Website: macys
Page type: cart
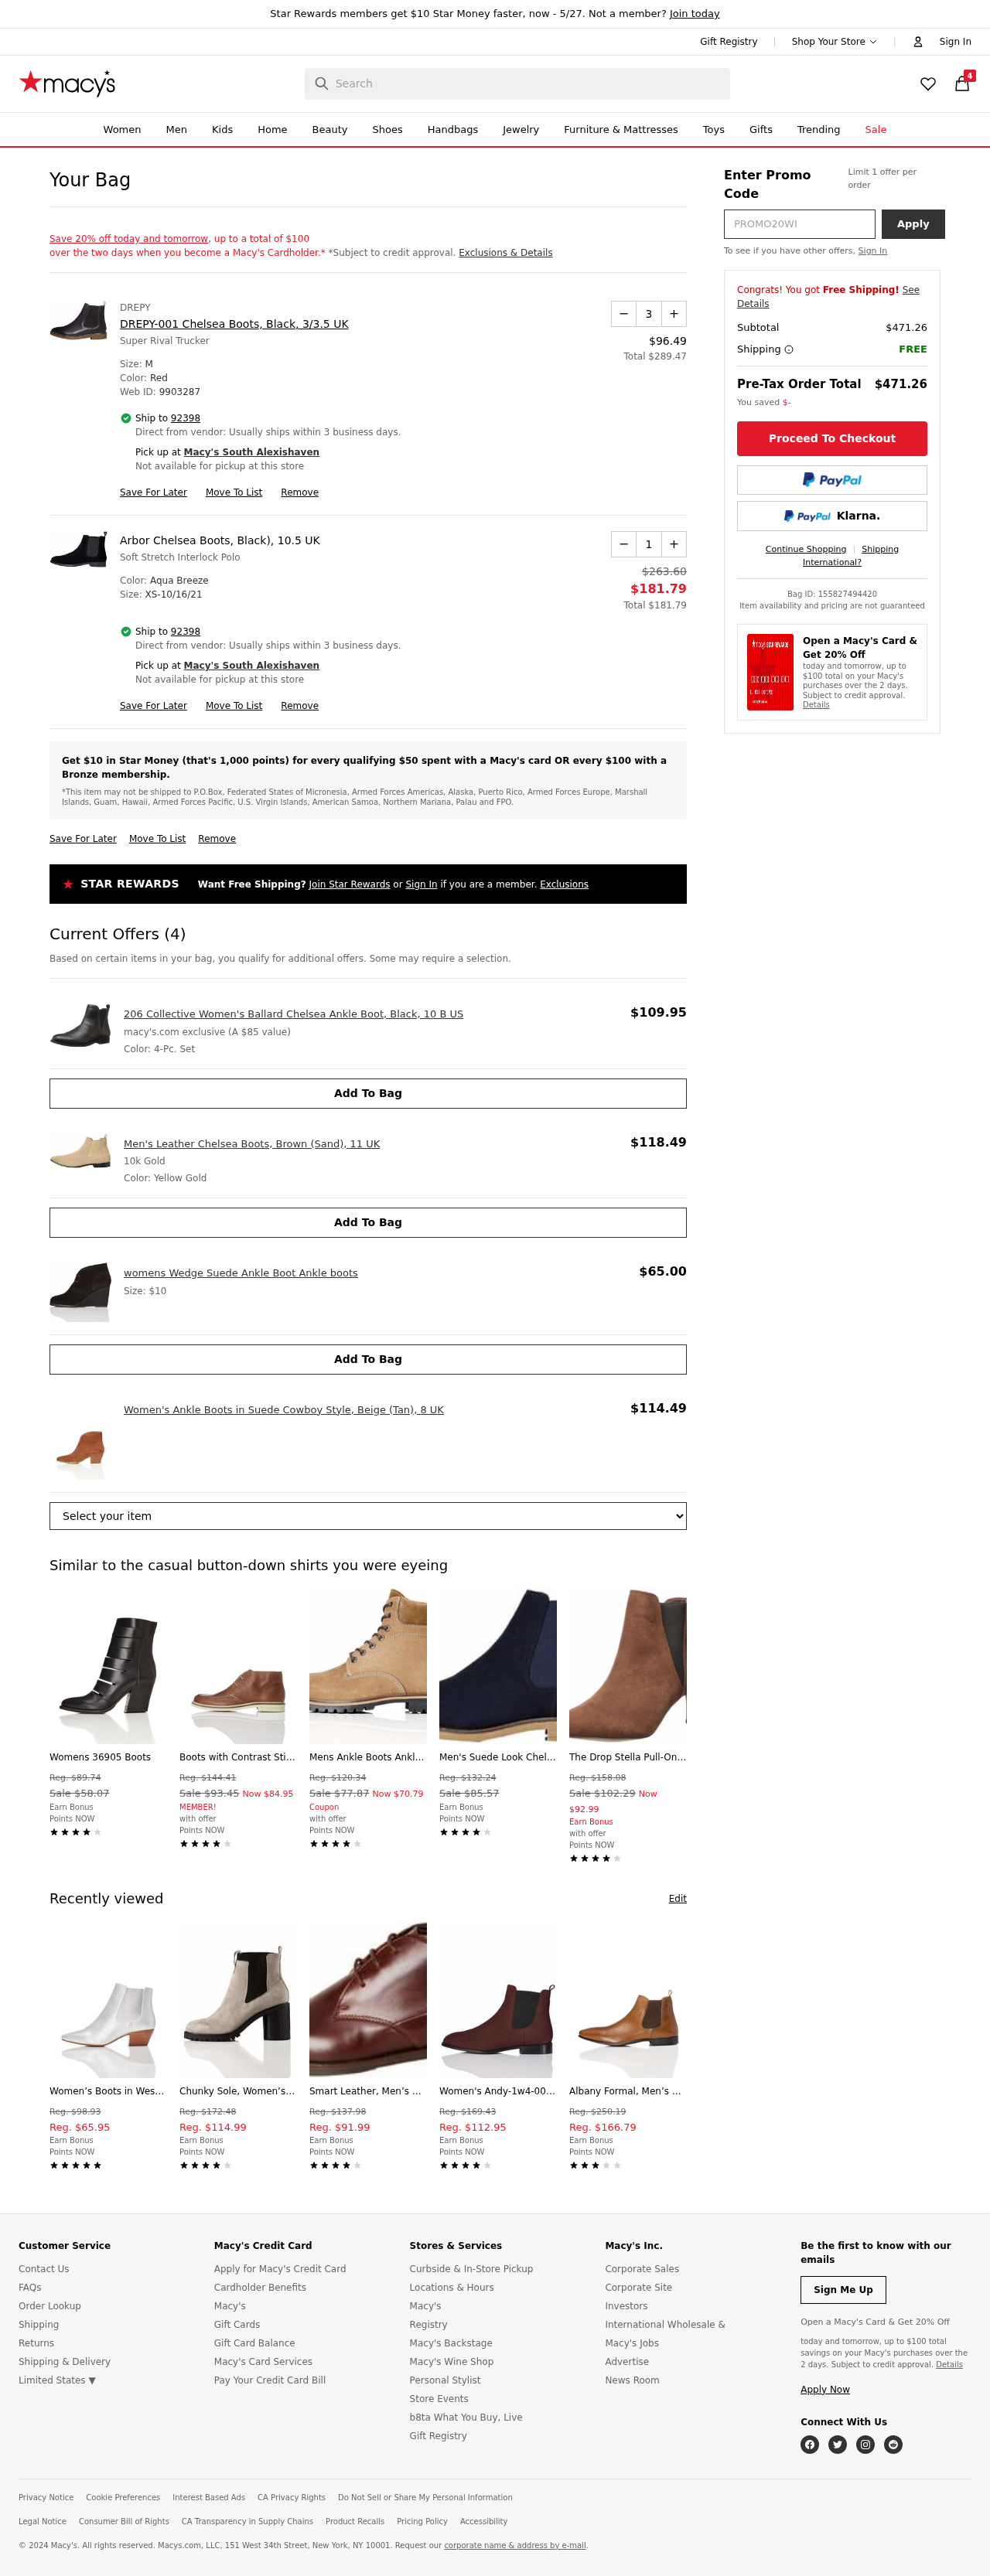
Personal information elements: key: PII_CITY
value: South Alexishaven
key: PII_POSTCODE
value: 92398
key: PII_PROMO_CODE
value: PROMO07TH
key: PII_POSTCODE_FULL
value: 92398
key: PII_POSTCODE_NUMERIC
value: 92398
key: PII_CITY2
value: South Alexishaven
Product elements: key: PRODUCT1_BRAND
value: DREPY
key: PRODUCT1_NAME
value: DREPY-001 Chelsea Boots, Black, 3/3.5 UK
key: PRODUCT1_PRICE
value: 96.49
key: PRODUCT1_QUANTITY
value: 3
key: PRODUCT2_NAME
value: Arbor Chelsea Boots, Black), 10.5 UK
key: PRODUCT2_PRICE
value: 181.79
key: PRODUCT2_QUANTITY
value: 1
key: PRODUCT3_NAME
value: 206 Collective Women's Ballard Chelsea Ankle Boot, Black, 10 B US
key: PRODUCT3_PRICE
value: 109.95
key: PRODUCT4_NAME
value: Men's Leather Chelsea Boots, Brown (Sand), 11 UK
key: PRODUCT4_PRICE
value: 118.49
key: PRODUCT5_NAME
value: womens Wedge Suede Ankle Boot Ankle boots
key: PRODUCT5_PRICE
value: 65
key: PRODUCT6_NAME
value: Women's Ankle Boots in Suede Cowboy Style, Beige (Tan), 8 UK
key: PRODUCT6_PRICE
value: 114.49
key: PRODUCT1_TOTAL
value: Total $289.47
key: PRODUCT2_ORIGINAL_PRICE
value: $263.60
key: PRODUCT2_TOTAL
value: Total $181.79
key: PRODUCT7_NAME
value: Womens 36905 Boots
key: PRODUCT7_ORIGINAL_PRICE
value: Reg. $89.74
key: PRODUCT7_SALE_PRICE
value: Sale $58.07
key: PRODUCT8_NAME
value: Boots with Contrast Stitching, Brown (camel), 43 EU
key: PRODUCT8_ORIGINAL_PRICE
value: Reg. $144.41
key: PRODUCT8_SALE_PRICE
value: Sale $93.45
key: PRODUCT8_PRICE
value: Now $84.95
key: PRODUCT9_NAME
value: Mens Ankle Boots Ankle Boot
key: PRODUCT9_ORIGINAL_PRICE
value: Reg. $120.34
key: PRODUCT9_SALE_PRICE
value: Sale $77.87
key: PRODUCT9_PRICE
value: Now $70.79
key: PRODUCT10_NAME
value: Men's Suede Look Chelsea Boots, Navy, US 7
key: PRODUCT10_ORIGINAL_PRICE
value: Reg. $132.24
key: PRODUCT10_SALE_PRICE
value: Sale $85.57
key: PRODUCT11_NAME
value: The Drop Stella Pull-On Kitten Heel Boot Women's Boots
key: PRODUCT11_ORIGINAL_PRICE
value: Reg. $158.08
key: PRODUCT11_SALE_PRICE
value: Sale $102.29
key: PRODUCT11_PRICE
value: Now $92.99
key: PRODUCT12_NAME
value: Women’s Boots in Western Style with Metallic Finish
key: PRODUCT12_ORIGINAL_PRICE
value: Reg. $98.93
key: PRODUCT12_PRICE
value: Reg. $65.95
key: PRODUCT13_NAME
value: Chunky Sole, Women’s Chelsea Boots
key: PRODUCT13_ORIGINAL_PRICE
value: Reg. $172.48
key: PRODUCT13_PRICE
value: Reg. $114.99
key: PRODUCT14_NAME
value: Smart Leather, Men’s Classic Boots
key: PRODUCT14_ORIGINAL_PRICE
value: Reg. $137.98
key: PRODUCT14_PRICE
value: Reg. $91.99
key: PRODUCT15_NAME
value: Women's Andy-1w4-001 Chelsea Boots, Purple Plum Nubuk, US-0 / Asia Size s
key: PRODUCT15_ORIGINAL_PRICE
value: Reg. $169.43
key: PRODUCT15_PRICE
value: Reg. $112.95
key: PRODUCT16_NAME
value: Albany Formal, Men’s Chelsea Boots
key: PRODUCT16_ORIGINAL_PRICE
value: Reg. $250.19
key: PRODUCT16_PRICE
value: Reg. $166.79
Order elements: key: ORDER_NUM_ITEMS
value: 4
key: ORDER_SUBTOTAL
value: $471.26
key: ORDER_SUBTOTAL2
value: $471.26
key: ORDER_ID
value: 155827494420
Search elements: key: HEADER_SEARCH
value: Search